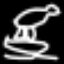
Label: frog